The plot is a time-scale (wavelet) decomposition of a bearing vibration signal. What is the most likely bearing condition (normal, inner_race, outer_race, ball)?
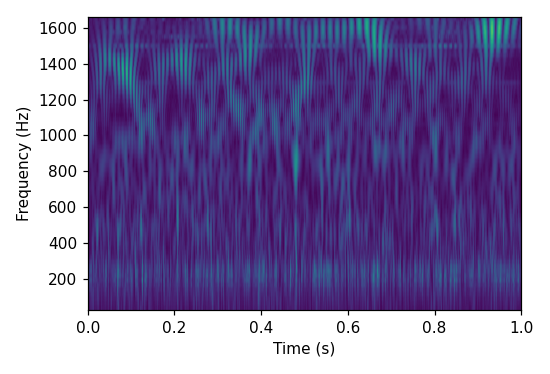
Answer: normal